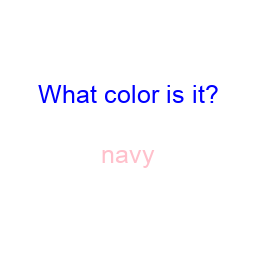
Color: pink
Color name shown: navy
Background color: white
Question text color: blue